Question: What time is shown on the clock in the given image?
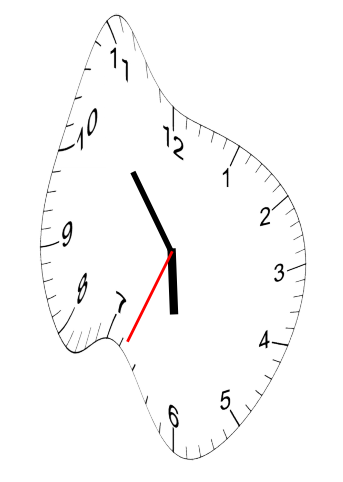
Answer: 05:53:34